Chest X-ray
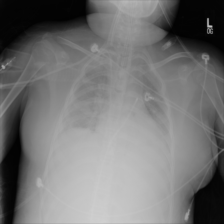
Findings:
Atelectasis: negative
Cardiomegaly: negative
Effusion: negative
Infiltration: negative
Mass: negative
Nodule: negative
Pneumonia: negative
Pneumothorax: negative
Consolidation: negative
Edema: negative
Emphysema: negative
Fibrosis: negative
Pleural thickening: negative
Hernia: negative